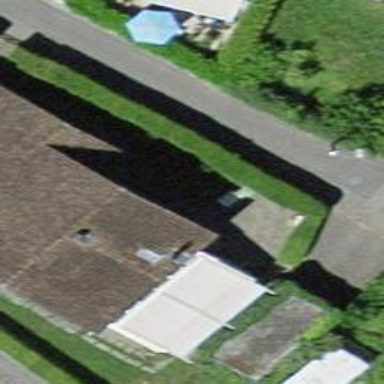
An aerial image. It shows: Building with tiled roof.